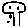
Label: tree